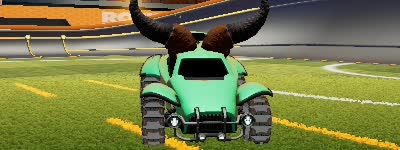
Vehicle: octane